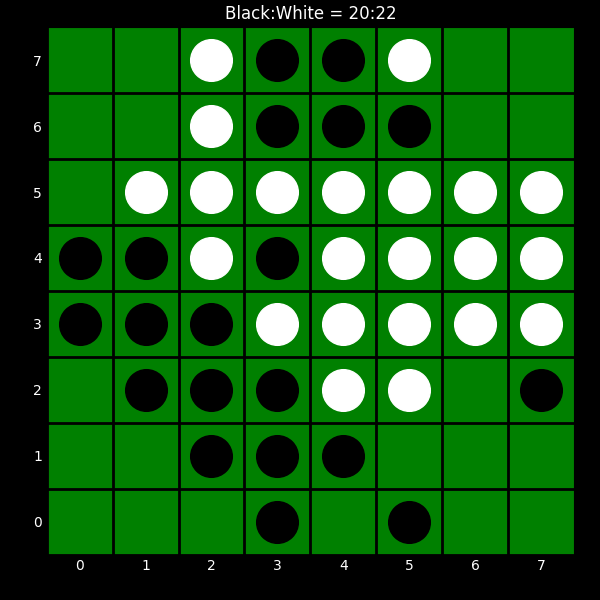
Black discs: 20
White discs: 22